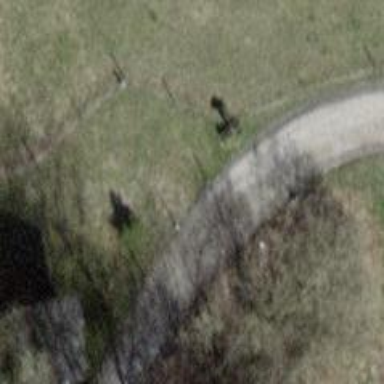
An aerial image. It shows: Wayside cross with historic significance.